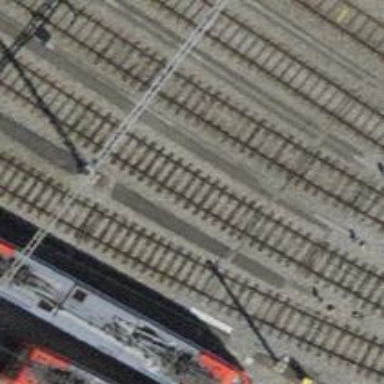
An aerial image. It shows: Single-track electrified railway yard with contact line electrification.